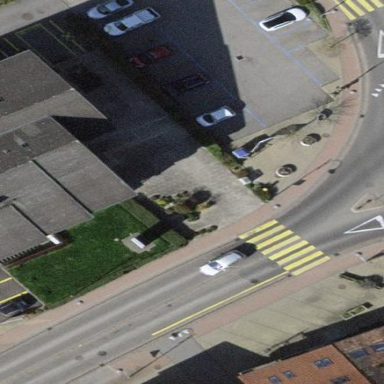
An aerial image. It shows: Footway area.